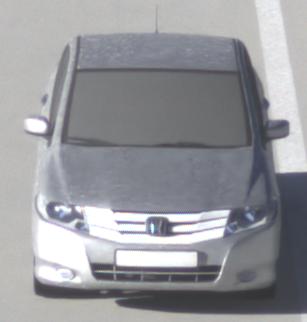
Make: Honda
Model: City
Detailed model: Gen. 6
Model produced from: 2008
Model produced until: 2013
Doors: 4
Color: white
Road condition: dry road
Daytime: sunrise or sunset
Contrast: medium contrast